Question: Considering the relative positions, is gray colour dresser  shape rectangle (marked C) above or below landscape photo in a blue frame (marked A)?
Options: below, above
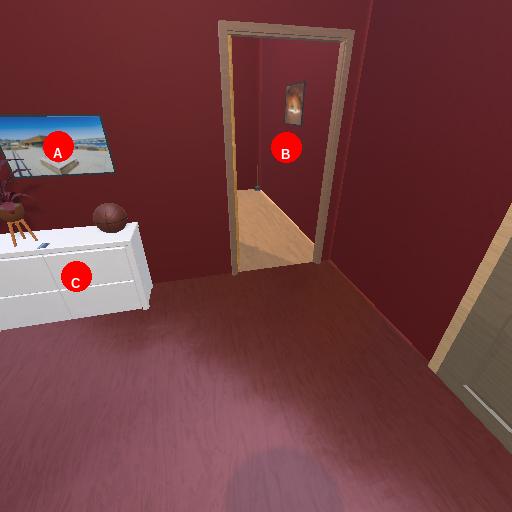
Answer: below